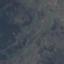
Land use / land cover: HerbaceousVegetation